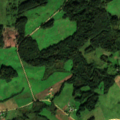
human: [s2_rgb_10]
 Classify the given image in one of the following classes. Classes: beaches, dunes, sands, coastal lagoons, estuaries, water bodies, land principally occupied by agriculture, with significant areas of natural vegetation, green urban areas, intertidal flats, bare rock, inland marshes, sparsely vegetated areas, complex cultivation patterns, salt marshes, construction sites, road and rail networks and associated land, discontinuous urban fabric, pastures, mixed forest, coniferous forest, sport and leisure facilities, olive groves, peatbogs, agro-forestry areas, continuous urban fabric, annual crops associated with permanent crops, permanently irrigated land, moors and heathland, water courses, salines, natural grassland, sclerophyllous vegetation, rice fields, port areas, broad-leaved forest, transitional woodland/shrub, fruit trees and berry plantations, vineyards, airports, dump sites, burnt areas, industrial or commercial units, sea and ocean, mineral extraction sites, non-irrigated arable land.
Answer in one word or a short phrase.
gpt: pastures, complex cultivation patterns, broad-leaved forest, mixed forest, transitional woodland/shrub, inland marshes